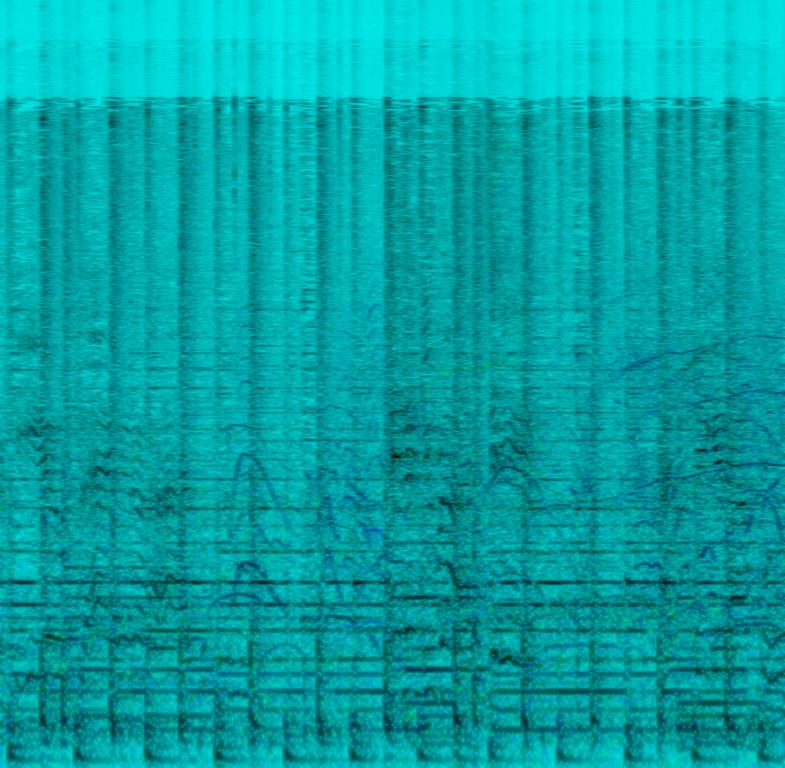
Two acoustic guitars being strummed can be heard while a male voice is singing in the mid range. Someone is strumming chords in a higher key alone. In the background you can hear acoustic drums and the crowd is cheering. This song may be playing live in a pub.